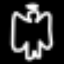
Label: angel